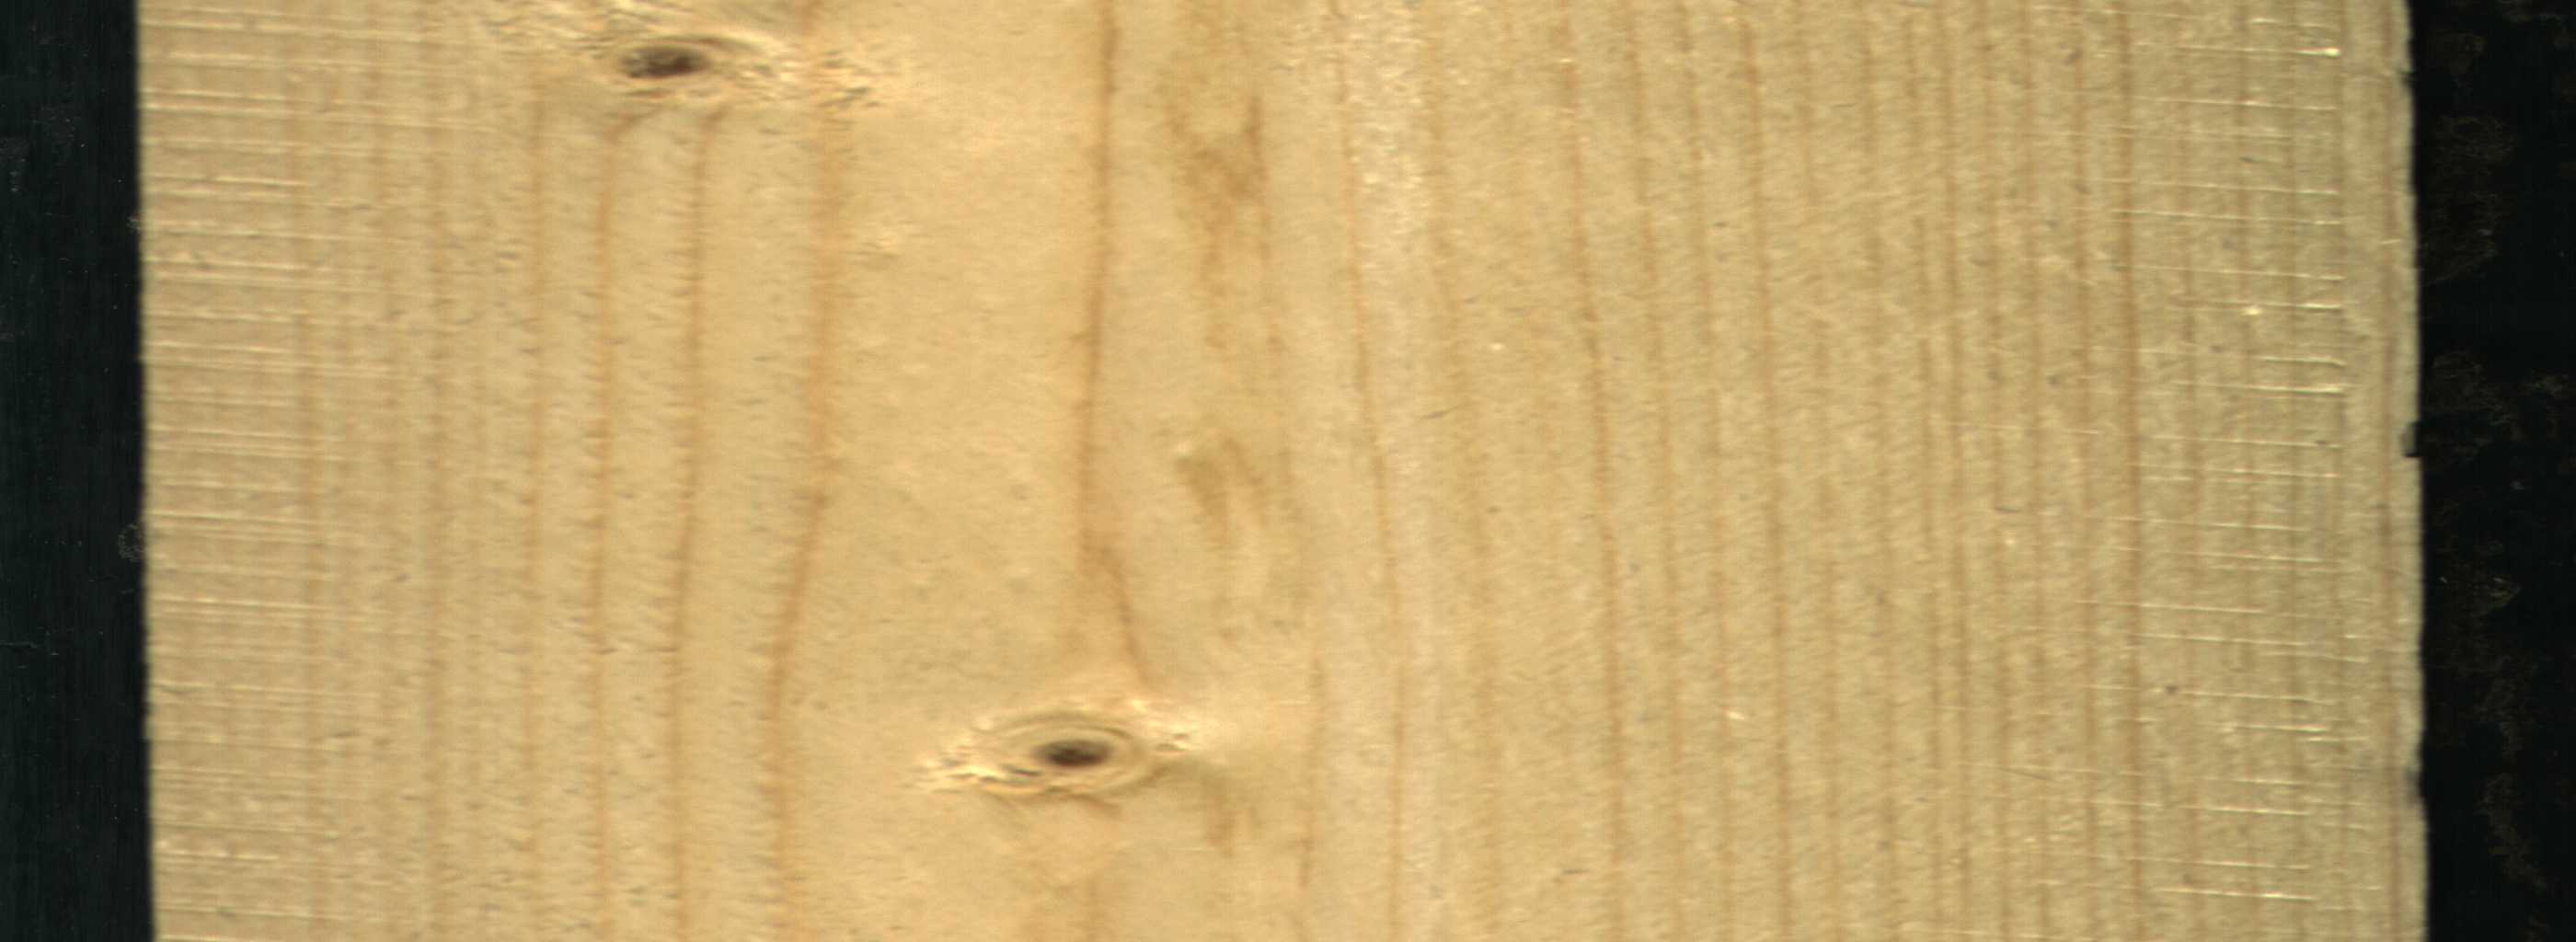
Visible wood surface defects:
Live_Knot
Live_Knot